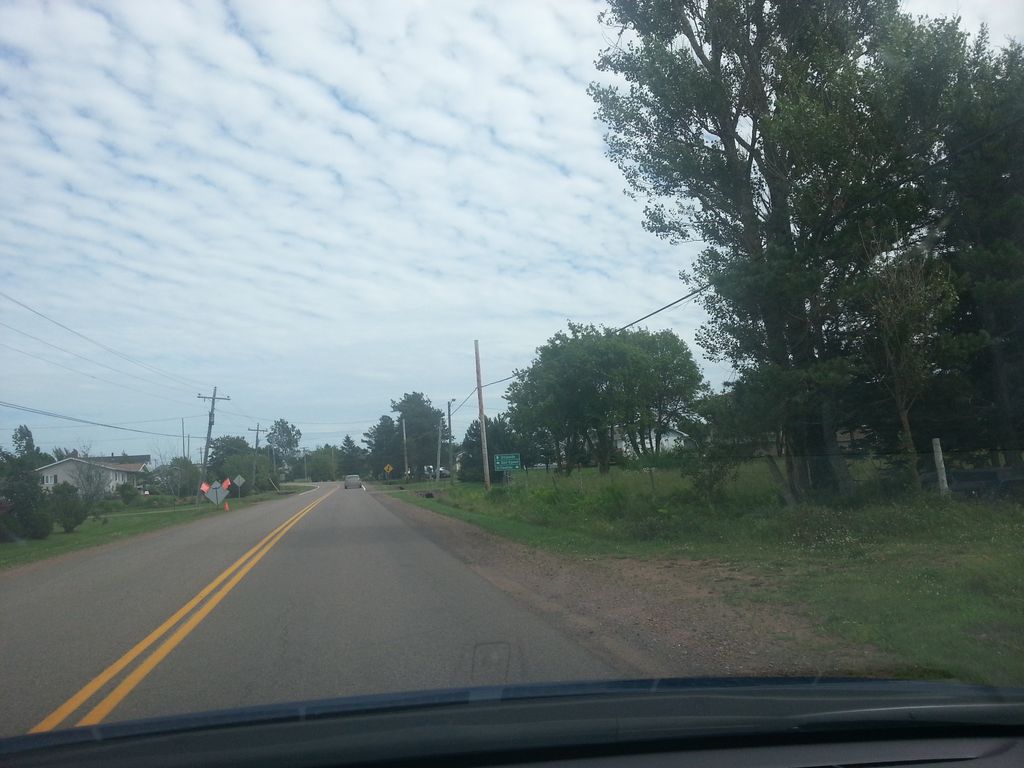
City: charlottetown